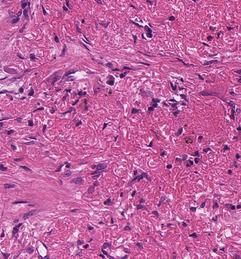
Tumor epithelial tissue: no
Tumor-associated stroma tissue: yes
Normal tissue: no